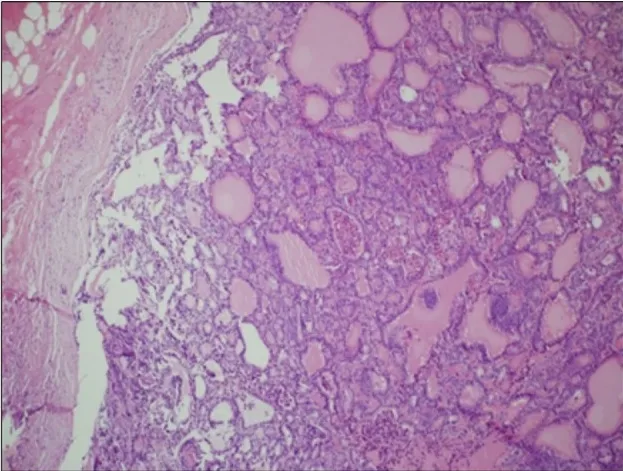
Thyroid tissue. Hematoxylin Eosin staining of histological slides, magnification 10 x 1.
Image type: pathology (h&e)